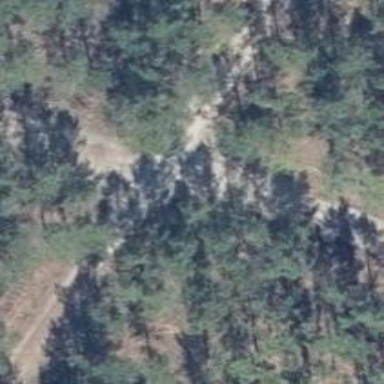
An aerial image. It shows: Dirt track road with grade 4 track type.